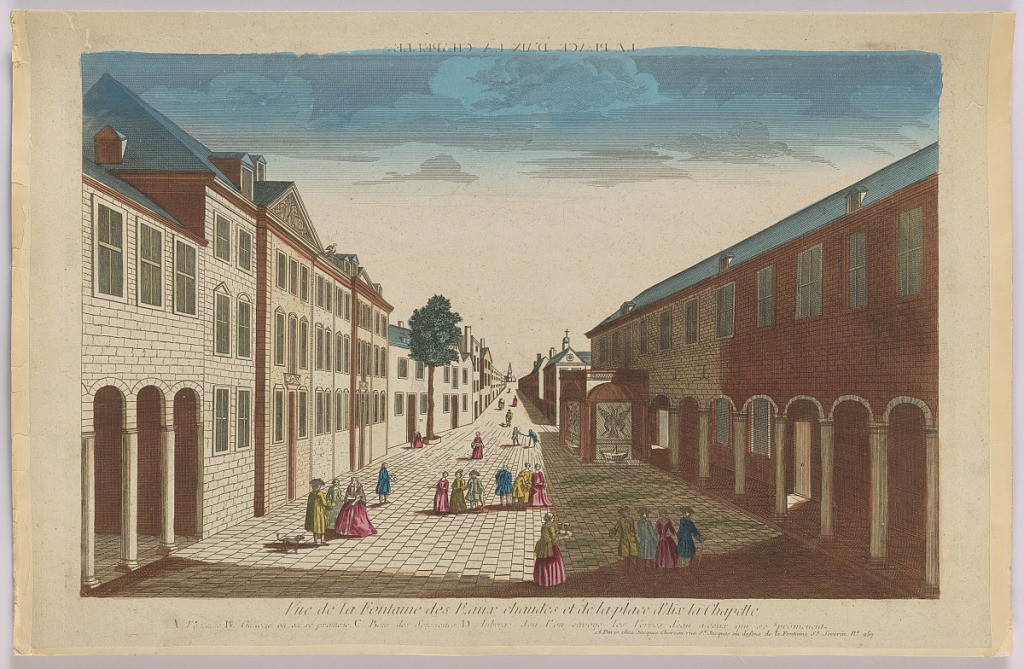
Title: Peep-Show Print
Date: mid-18th century
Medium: Engraving and brush and wash on paper
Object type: Print
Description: Peep-show print